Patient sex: M
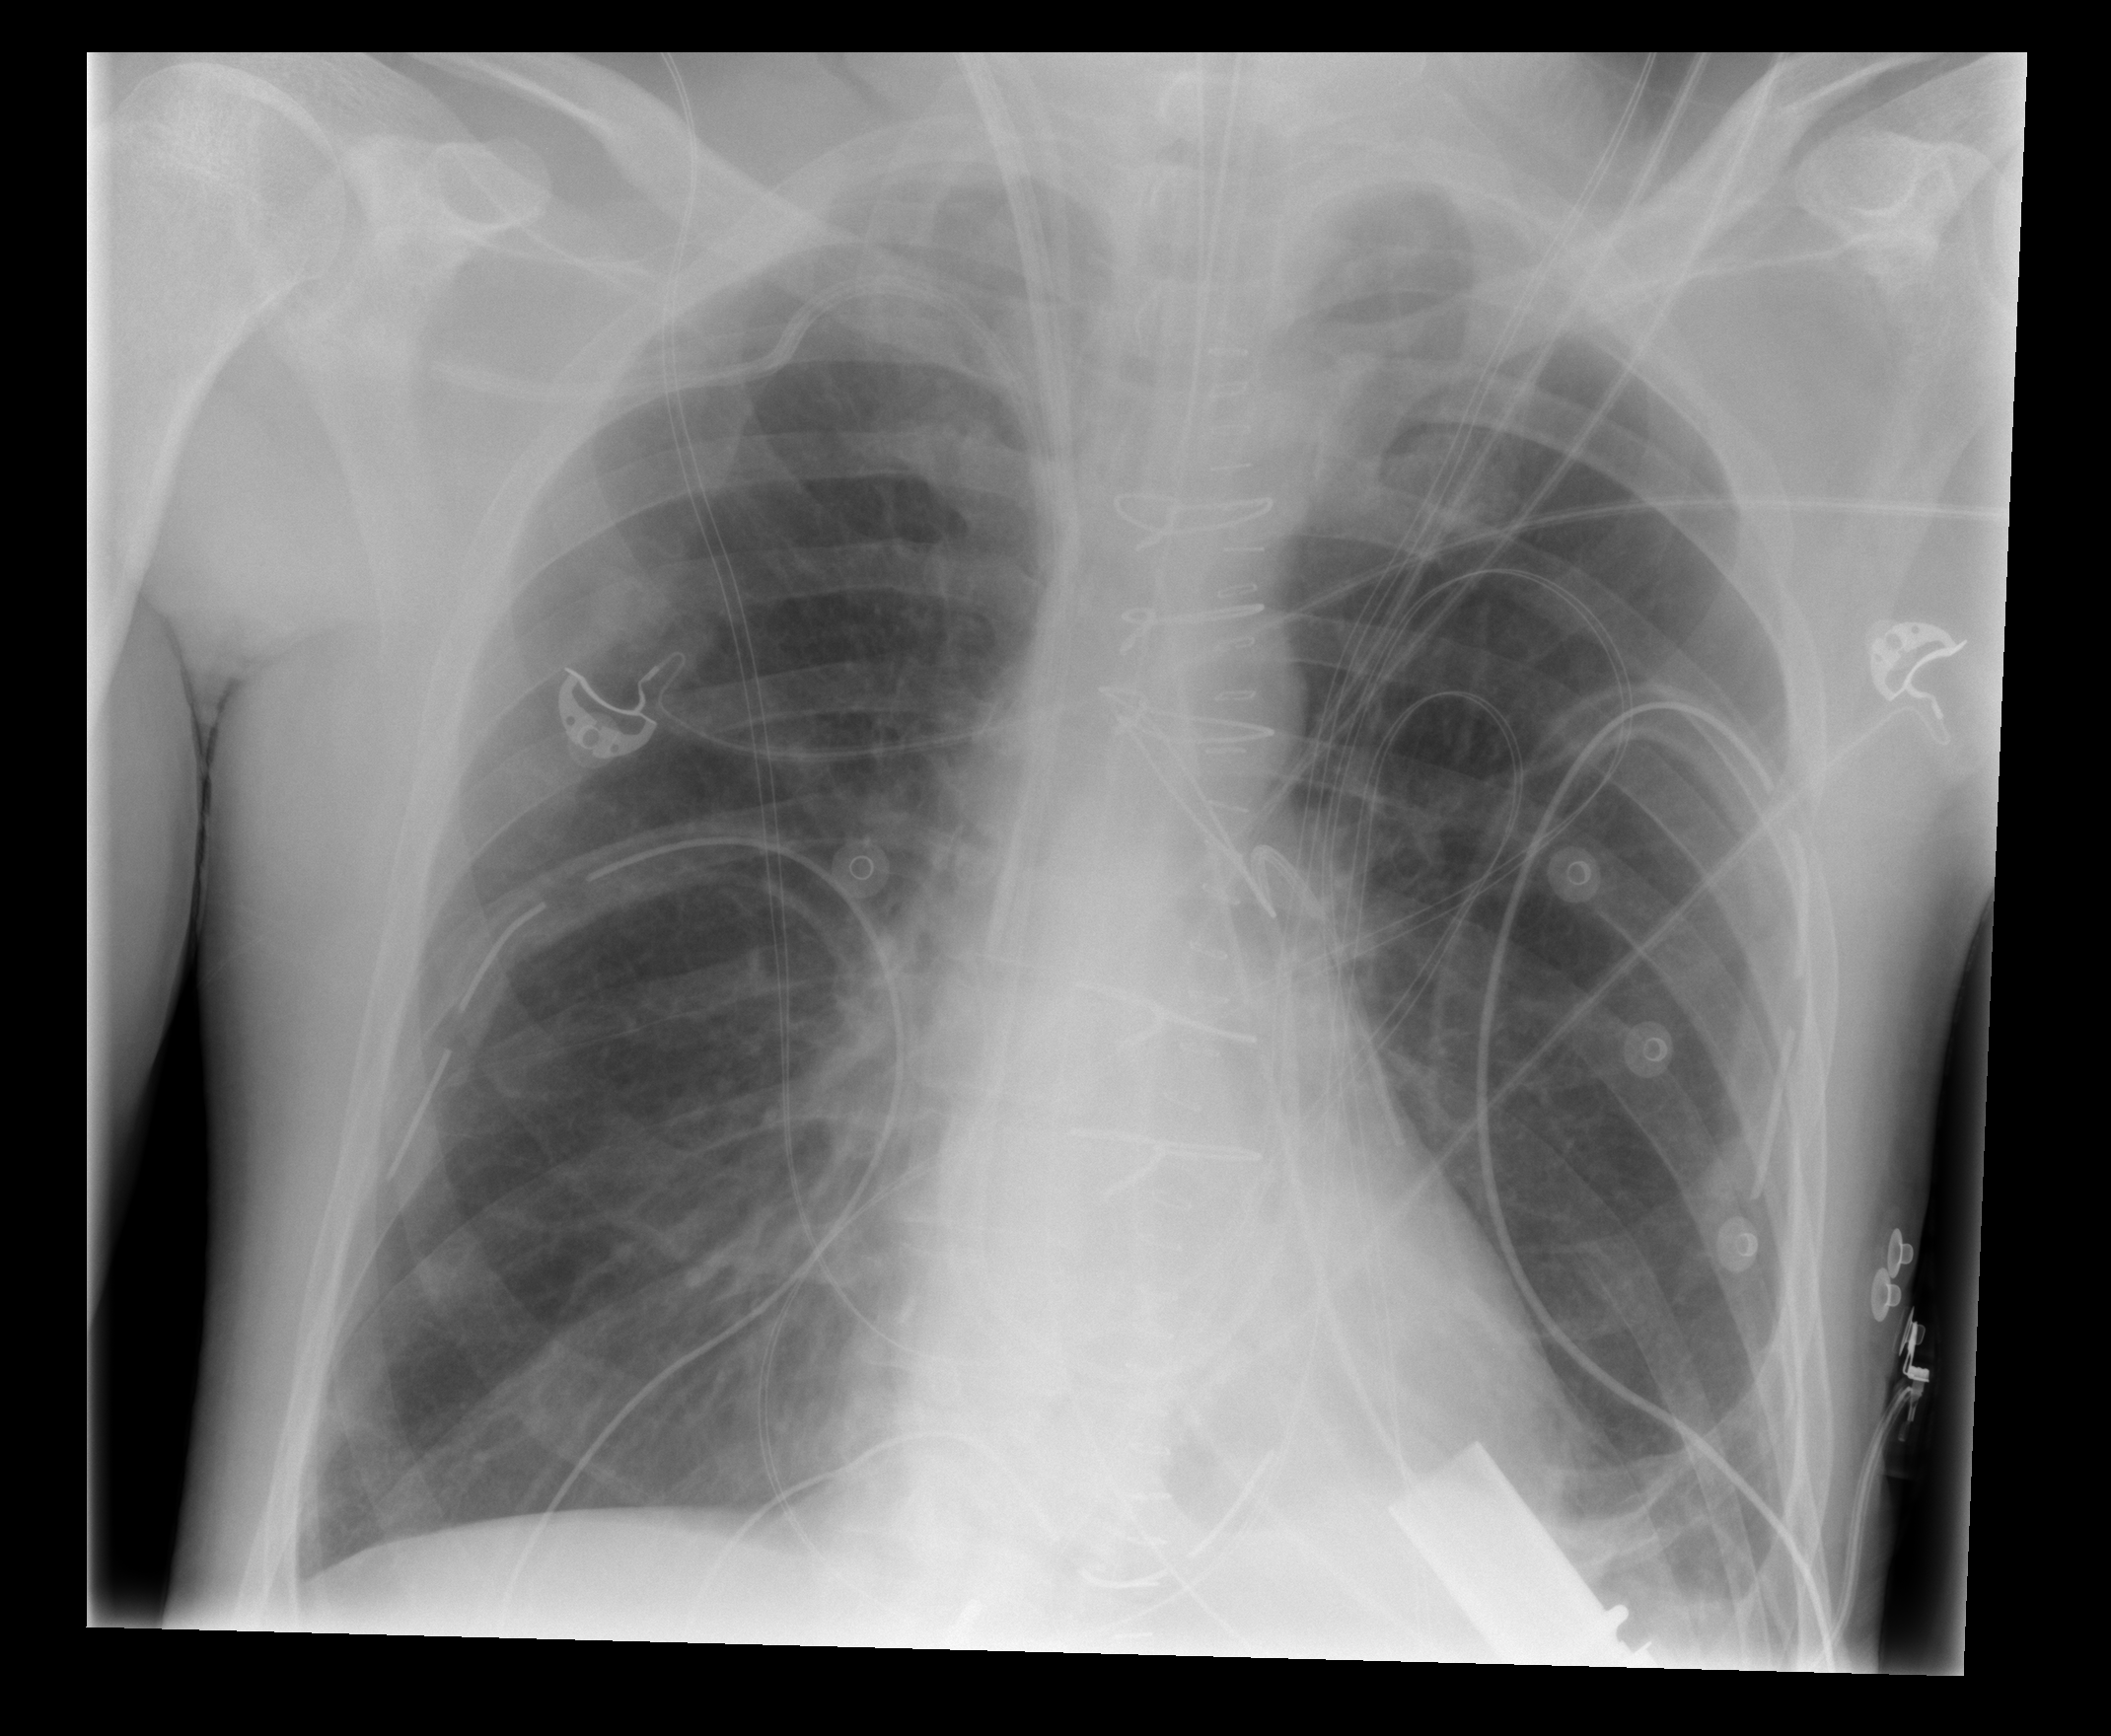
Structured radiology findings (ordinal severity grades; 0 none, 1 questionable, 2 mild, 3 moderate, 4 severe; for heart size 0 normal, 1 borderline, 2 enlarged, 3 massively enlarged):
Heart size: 1
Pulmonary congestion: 1
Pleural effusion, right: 1
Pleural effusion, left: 2
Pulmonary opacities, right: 1
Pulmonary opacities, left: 1
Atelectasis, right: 2
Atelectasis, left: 2